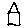
Label: house